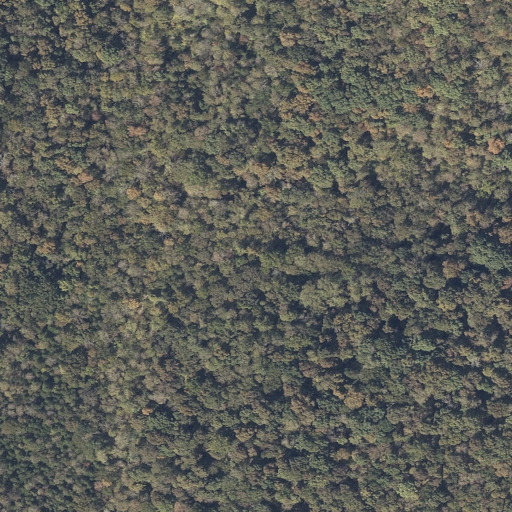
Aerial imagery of valley in Alabama named Bluff Hollow containing deciduous forest, mixed forest, and evergreen forest